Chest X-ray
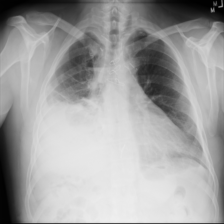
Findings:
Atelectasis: positive
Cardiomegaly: negative
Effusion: negative
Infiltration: negative
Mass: negative
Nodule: negative
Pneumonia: negative
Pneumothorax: negative
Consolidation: negative
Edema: negative
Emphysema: negative
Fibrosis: negative
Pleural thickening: negative
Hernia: negative